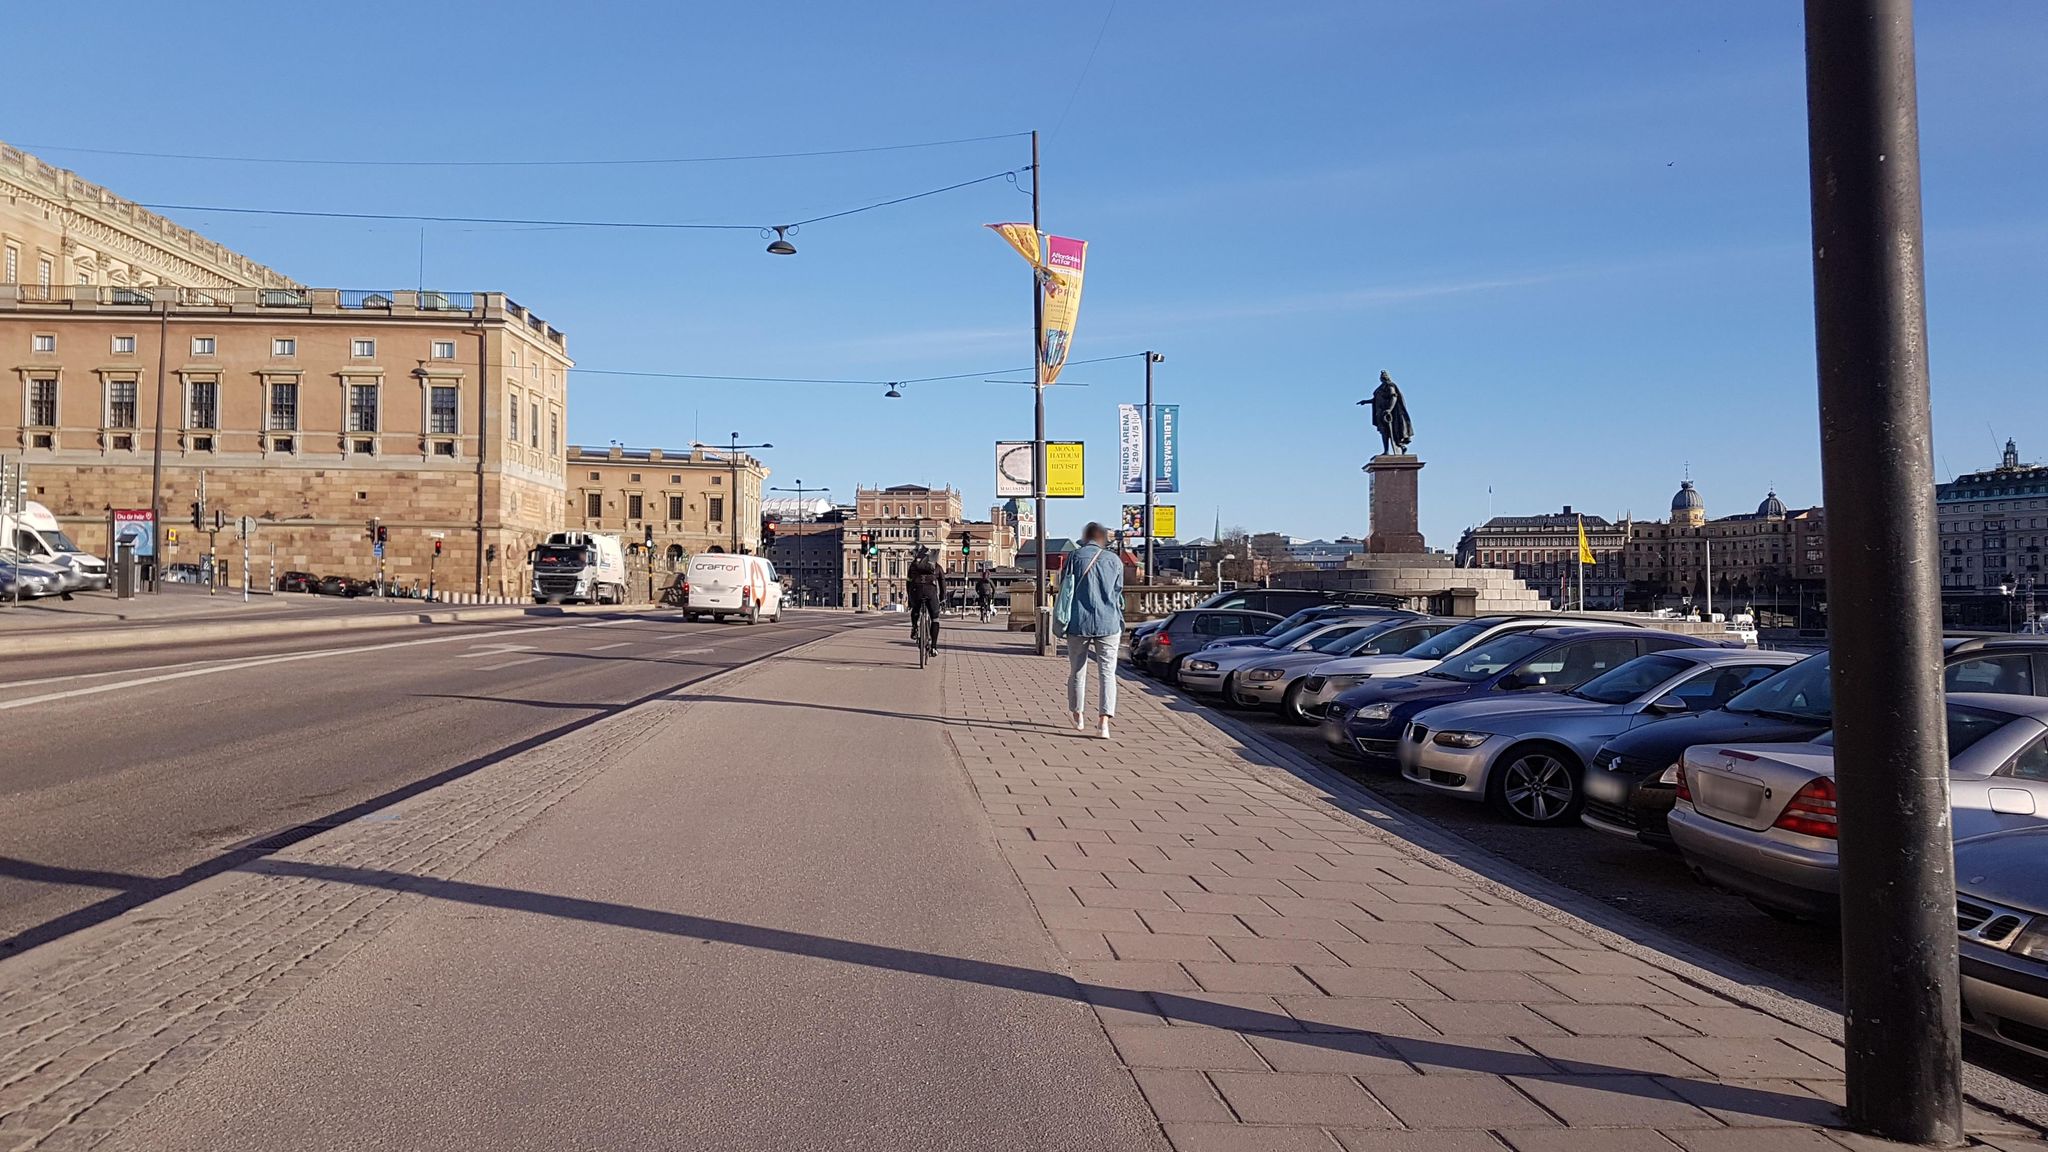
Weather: clear
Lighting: day
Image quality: good
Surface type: cycling surface
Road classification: footway, service, steps
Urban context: urban centre
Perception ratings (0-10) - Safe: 5.63, Lively: 8.28, Beautiful: 4.65, Boring: 3.9, Depressing: 6.01, Wealthy: 8.73